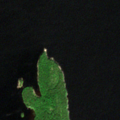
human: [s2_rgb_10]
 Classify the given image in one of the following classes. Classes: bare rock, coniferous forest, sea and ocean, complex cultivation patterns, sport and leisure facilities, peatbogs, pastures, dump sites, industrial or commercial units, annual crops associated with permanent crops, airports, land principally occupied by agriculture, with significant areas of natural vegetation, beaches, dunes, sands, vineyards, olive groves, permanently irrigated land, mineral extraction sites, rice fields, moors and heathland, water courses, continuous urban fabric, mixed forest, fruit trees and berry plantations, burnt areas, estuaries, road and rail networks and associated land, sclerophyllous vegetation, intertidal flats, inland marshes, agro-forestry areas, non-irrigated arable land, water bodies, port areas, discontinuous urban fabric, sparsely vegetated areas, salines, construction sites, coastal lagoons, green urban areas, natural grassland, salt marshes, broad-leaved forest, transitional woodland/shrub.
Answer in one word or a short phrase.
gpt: coniferous forest, water bodies